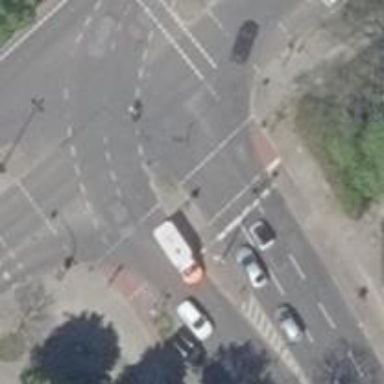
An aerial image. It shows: Crossing with traffic signals.